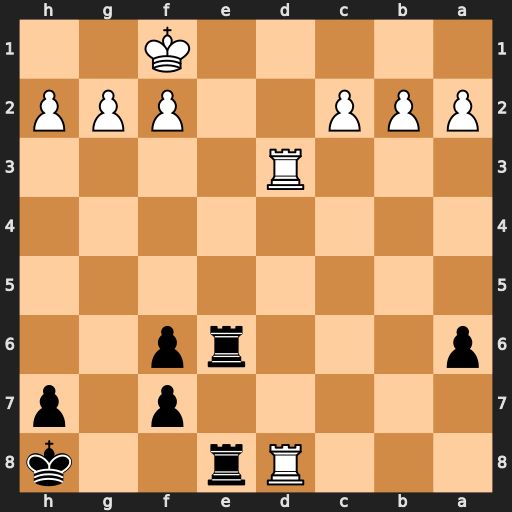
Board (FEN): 3Rr2k/5p1p/p3rp2/8/8/3R4/PPP2PPP/5K2
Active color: b
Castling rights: -
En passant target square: -
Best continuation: Re1#